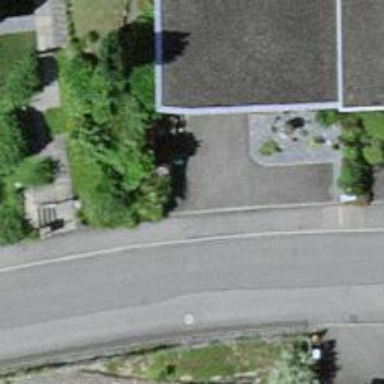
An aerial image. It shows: Driveway.